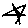
Label: star